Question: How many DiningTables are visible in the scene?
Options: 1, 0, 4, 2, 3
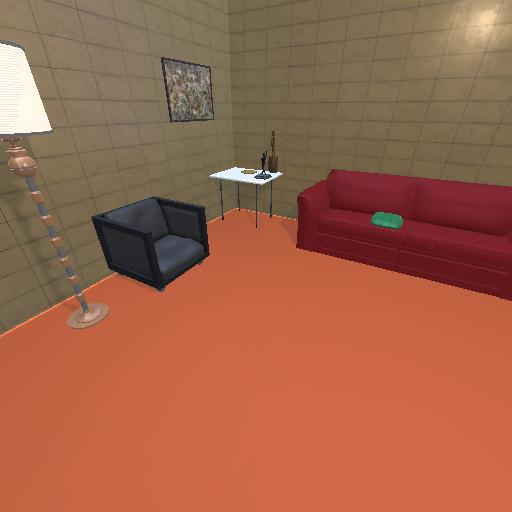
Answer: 1